Question: When Symfony2 has completed the installation process, I went to 'http://localhost:8000' and the result is a blank page with the text "Homepage. " and the Symfony developer bar at the bottom.

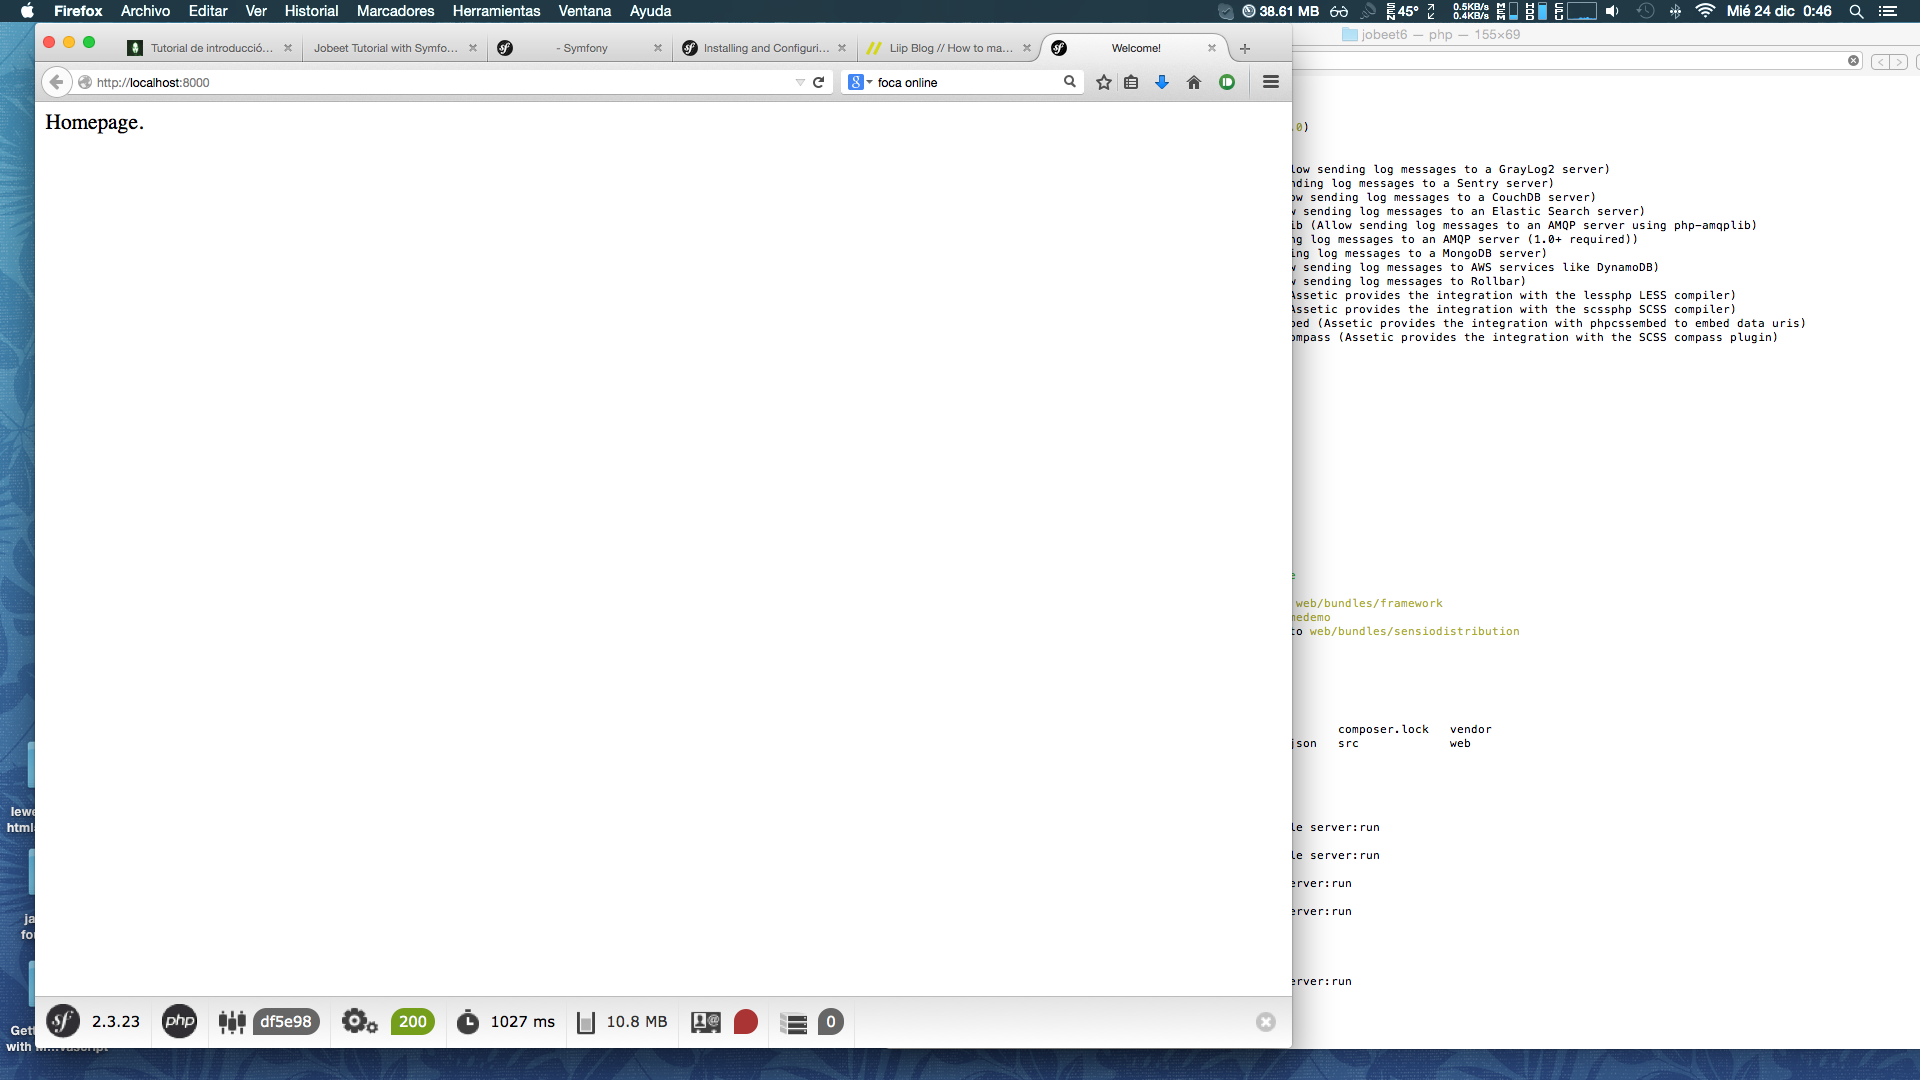
Answer: I believe you only get the fancy "installed" homepage if you install the demo bundle.